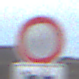
Verkehrszeichen: VerbotFahrzeugeAllerArt
Zusatzzeichen unten: MehrspurigeFahrzeugeFrei9
Umgebung: Outdoor, Suburban
Tageszeit: MorningAfternoon
Wetter: Overcast
Licht: Natural
Jahreszeit: NotSpecified
Kontrast: LowContrast